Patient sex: M
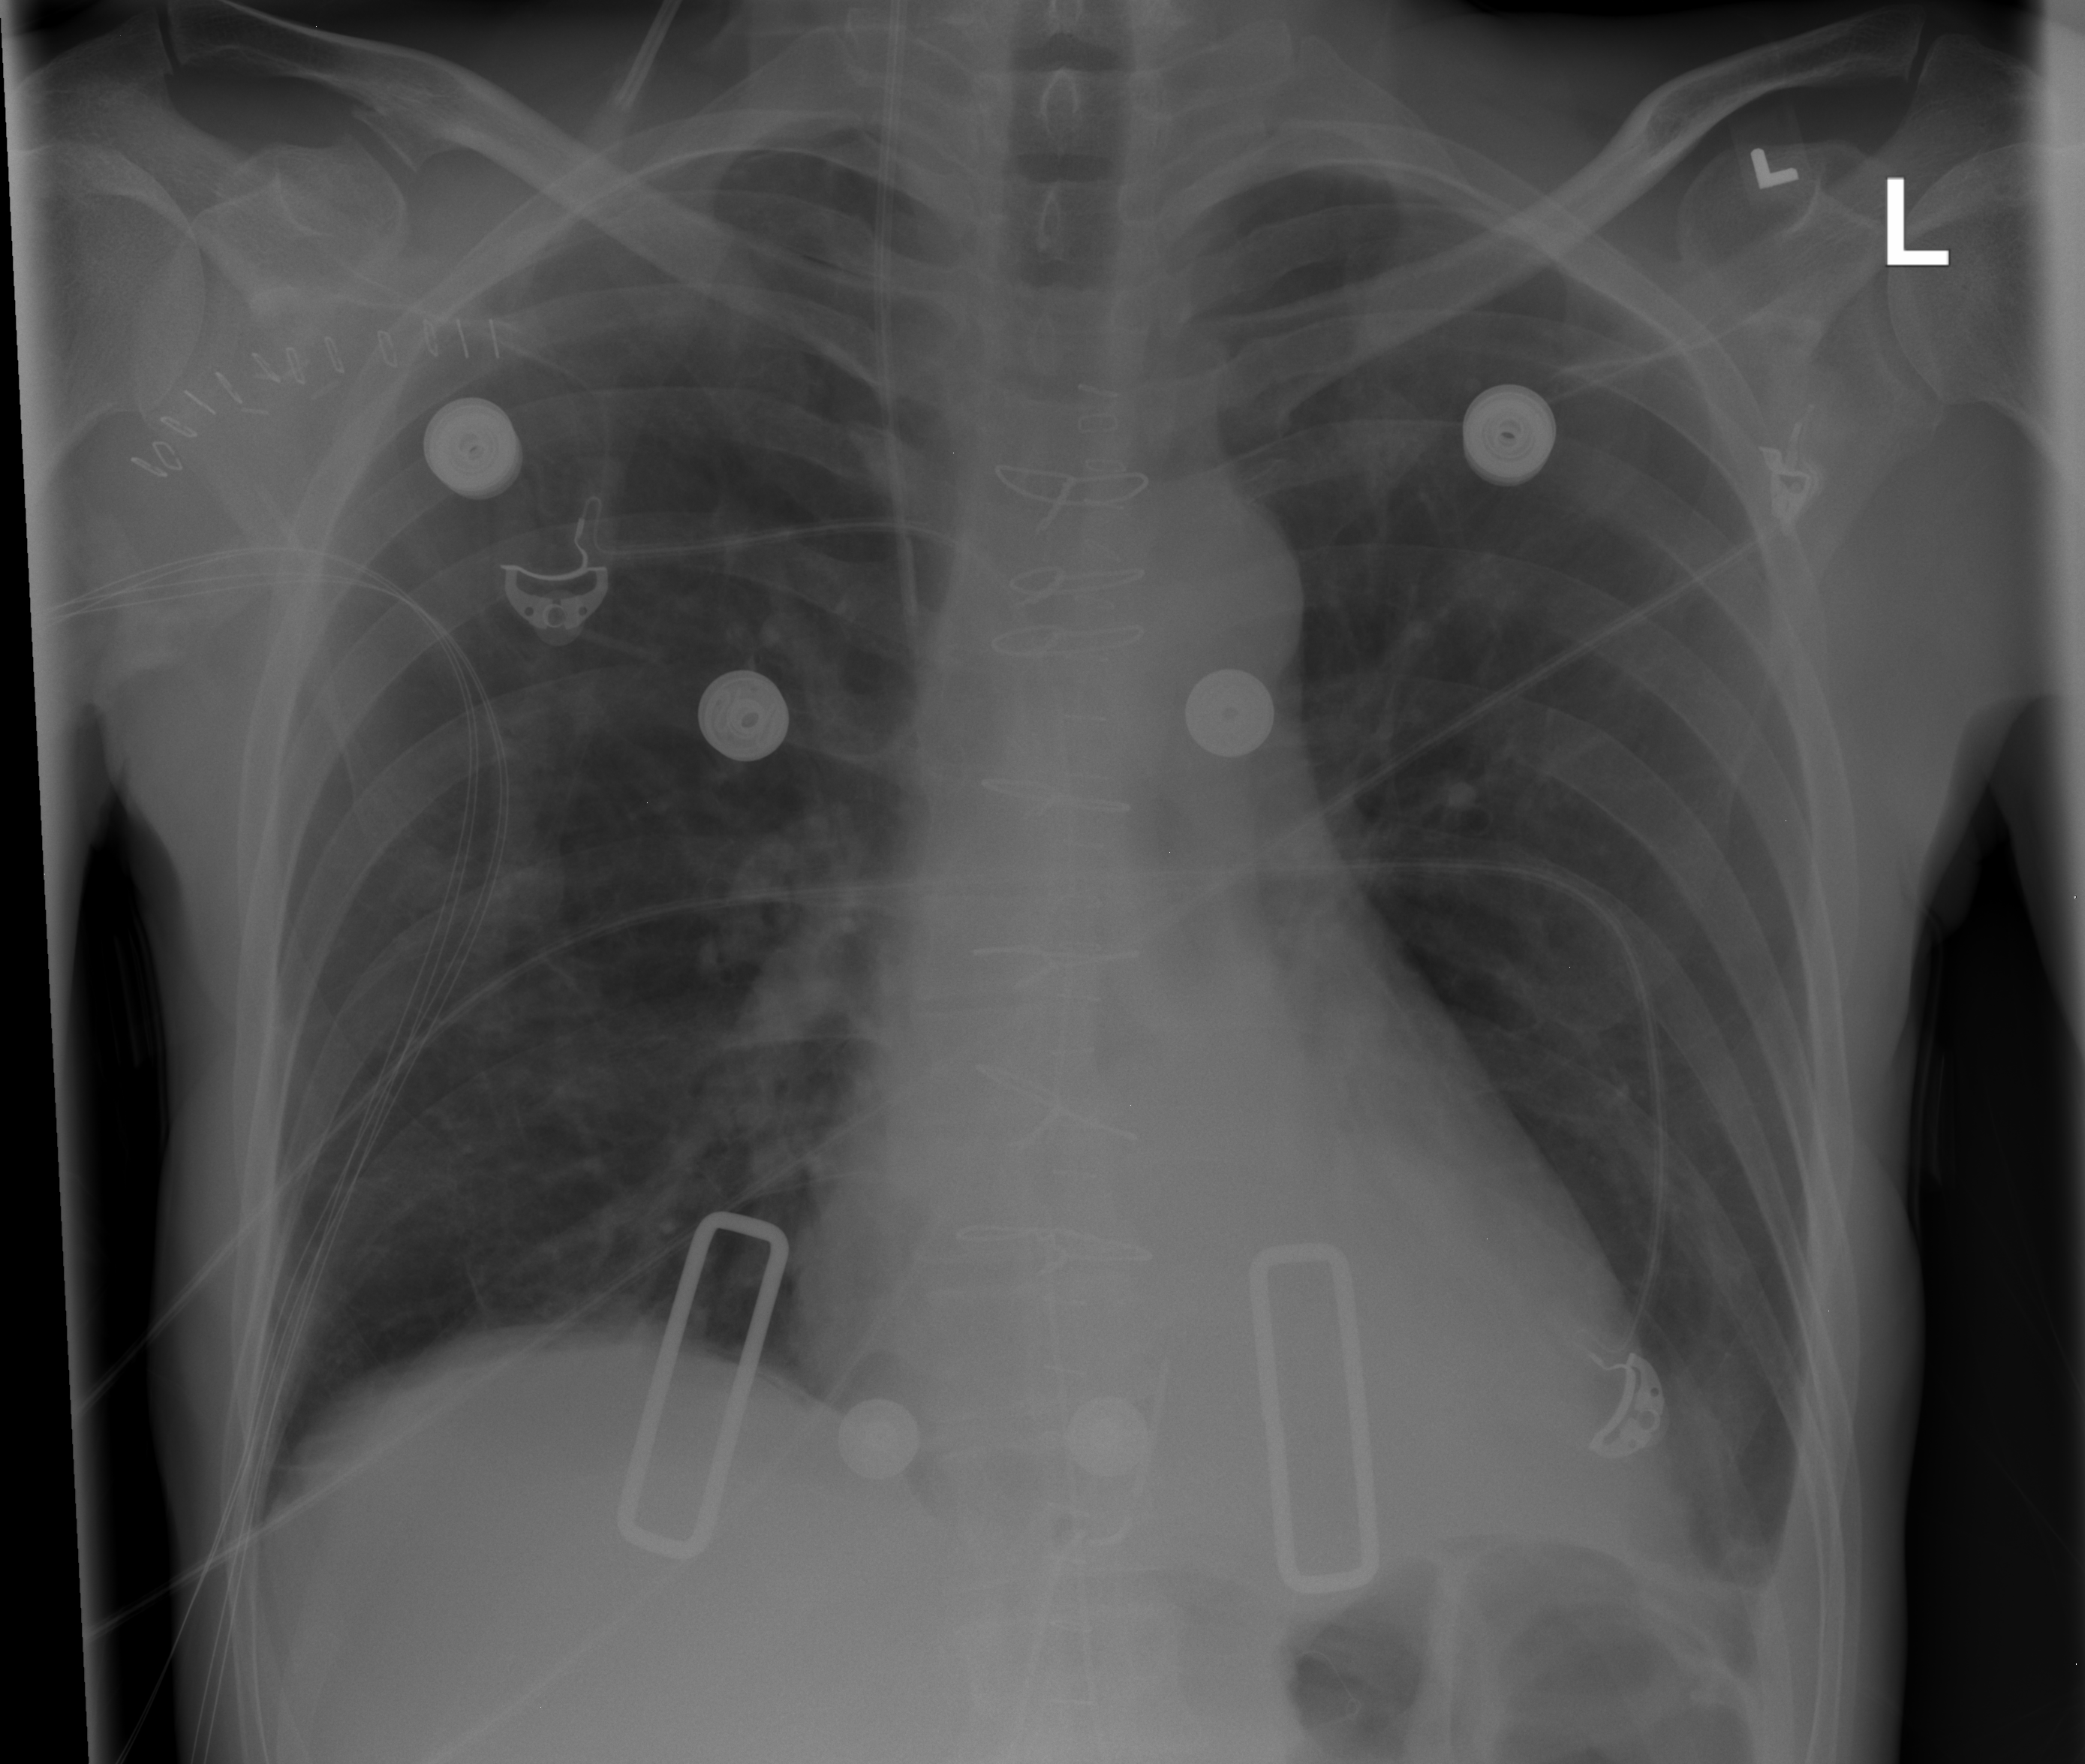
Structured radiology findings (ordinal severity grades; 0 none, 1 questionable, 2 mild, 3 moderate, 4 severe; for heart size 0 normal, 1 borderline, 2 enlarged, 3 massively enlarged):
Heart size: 0
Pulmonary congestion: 0
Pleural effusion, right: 0
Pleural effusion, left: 0
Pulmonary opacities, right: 2
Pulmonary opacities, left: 0
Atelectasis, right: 0
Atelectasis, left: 0